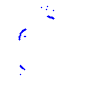
Particle: kaon